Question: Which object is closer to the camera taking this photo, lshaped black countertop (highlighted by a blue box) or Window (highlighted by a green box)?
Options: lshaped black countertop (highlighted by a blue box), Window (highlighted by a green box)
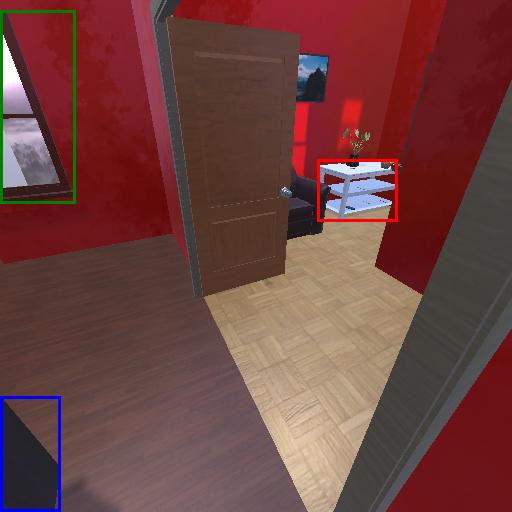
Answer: lshaped black countertop (highlighted by a blue box)